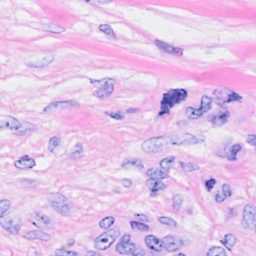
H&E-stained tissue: Breast